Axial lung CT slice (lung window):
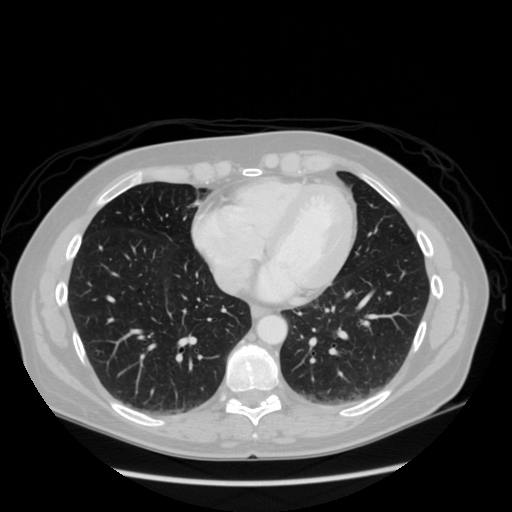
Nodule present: no